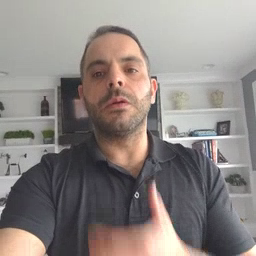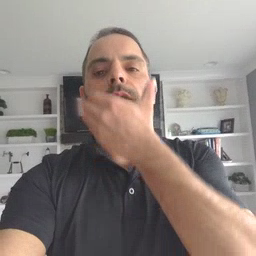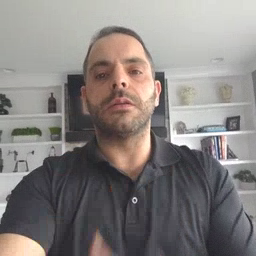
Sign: giraffe